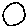
Label: circle